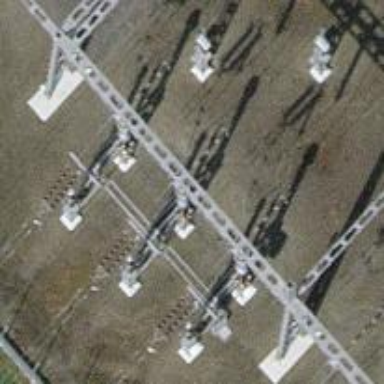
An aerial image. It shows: Insulator used in power equipment.